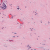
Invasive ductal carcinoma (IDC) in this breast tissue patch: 1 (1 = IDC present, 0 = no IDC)